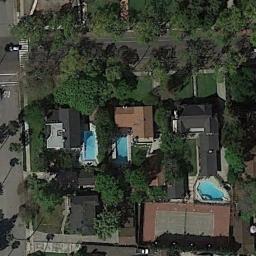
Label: tennis_court